Question: How do you rotate the text in the axis from horizontal to vertical?
I cant do it through xaml because I am a creating multiple series on the fly and I do not know up front how many I will have until after the control populates.

I need to display the dates vertical or at a slant and not horz.
Thank you again.
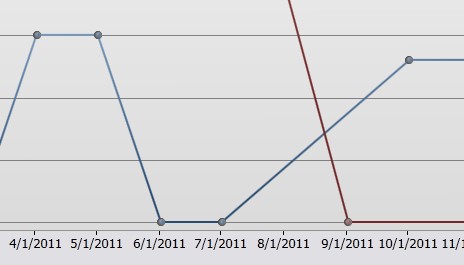
Answer: This post explains how to rotate the labels in a manner that works for both WPF and Silverlight
<URL>

becomes